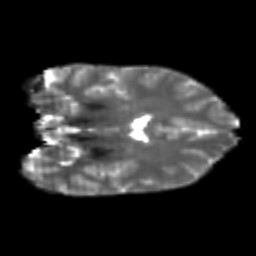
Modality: T2w
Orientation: coronal
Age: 22
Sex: female
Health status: healthy
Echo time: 0.074 s